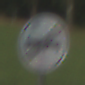
Verkehrszeichen: EndeUeberholverbot
Umgebung: Outdoor, Nature
Tageszeit: SunriseSunset
Wetter: PartlyCloudy
Licht: Natural
Jahreszeit: NotSpecified
Kontrast: MediumContrast